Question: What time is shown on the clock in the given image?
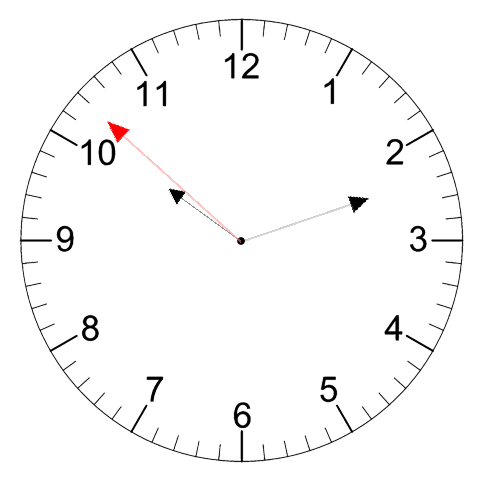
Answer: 10:11:52